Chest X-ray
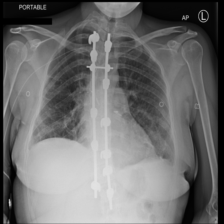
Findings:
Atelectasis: negative
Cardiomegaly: negative
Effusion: negative
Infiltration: positive
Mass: negative
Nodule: negative
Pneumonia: negative
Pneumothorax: negative
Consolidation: negative
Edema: negative
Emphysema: negative
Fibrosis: positive
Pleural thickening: negative
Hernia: negative